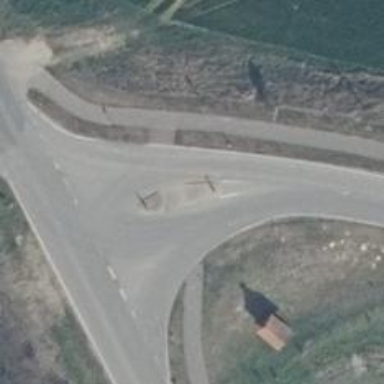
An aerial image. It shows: Asphalt cycleway.